Question: I've seen plenty of other similar errors, but I'm not sure if they are related or not.
I'm basically trying to dynamically create polymer components and add them to the existing page, once that is working, I want to create my own Polymer components and dynamically add / remove them to and from the page.
pubspec.yaml:
'''
name: alm
description: alm
dependencies:
browser: any
polymer: ">0.15.3"
paper_elements: any
transformers:
- polymer:
entry_points:
- web/index.html
'''
index.html:
'''
<!DOCTYPE html>
<html>
<head>
<meta charset="utf-8">
<meta name="viewport" content="width=device-width, initial-scale=1.0">
<title>Test</title>
<link rel="import" href="packages/paper_elements/paper_button.html">
</head>
<body unresolved>
<script type="application/dart" src="index.dart"></script>
<paper-button raised class="colored">colored</paper-button>
<paper-button raised disabled>disabled</paper-button>
<div id="more-buttons"></div>
<script src="packages/browser/dart.js"></script>
</body>
</html>
'''
index.dart:
'''
import 'dart:html';
import 'package:polymer/polymer.dart';
import 'package:paper_elements/paper_input.dart';
void main(){
initPolymer().run(() {
Polymer.onReady.then((_) {
DivElement div = querySelector("#more-buttons");
div.appendText("text 1 2 3");
PaperInput pinput = new PaperInput.created();
div.append(pinput);
});
});
}
'''
The exception I'm getting:
> Breaking on exception: type 'HtmlElement' is not a subtype of type
'PaperInput' of 'function result'.
If I try using the Element object:
'''
Element y = new Element.tag('paper-input');
div.append(y);
'''
> Breaking on exception: type 'HtmlElement' is not a subtype of type
'PaperInput' of 'function result'.Exception: type 'HtmlElement' is not a subtype of type 'PaperInput' of
'function result'. (package:paper_elements/paper_input.dart:40)
I'm also curious why everything is so massive:

I'm using the standard dart editor and click run in Dartium to run the application.
I've updated the code, getting different errors now.
Had to update the polymer version in pubspec.yaml, any was causing errors.
Browser Console:
'''
Failed to load resource: the server responded with a status of 404 (Not Found)
http://localhost:8080/packages/web_components/webcomponents.js
Failed to load resource: the server responded with a status of 404 (Not Found)
http://localhost:8080/packages/web_components/interop_support.html
Failed to load resource: the server responded with a status of 404 (Not Found)
http://localhost:8080/packages/custom_element_apigen/src/common.dart
An error occurred loading file: package:custom_element_apigen/src/common.dart
'''
What I'm seeing now is a brief flash of the buttons followed by a white screen.
Tools output is giving me the following error:
'''
Resolving dependencies...
Got dependencies!
--- 6:10:00 PM Starting pub serve : ______ ---
Loading source assets...
Loading polymer transformers...
Serving alm web on http://localhost:8080
[Warning from ImportInliner on alm|web/index.html]:
line 10, column 1 of package:paper_elements/src/polymer/polymer.html: Failed to inline HTML import: Could not find asset web_components|lib/interop_support.html.
null. See http://goo.gl/5HPeuP#polymer_25 for details.
<link rel="import" href="../../../../packages/web_components/interop_support.html">
^^^^^^^^^^^^^^^^^^^^^^^^^^^^^^^^^^^^^^^^^^^^^^^^^^^^^^^^^^^^^^^^^^^^^^^^^^^^^^^^^^^
Build completed successfully
'''
Looking at the suggested link:
'''
Error while inlining an import
An error occurred while inlining an import in the polymer build. This is often the result of a broken HTML import.
'''
I can't really see what could be wrong with my index.html and that import I can see under the paper_elements package.
Updated version of polymer to >0.15.3 and also ran 'pub upgrade' and 'pub cache repair' now seeing a different exception:
'''
Exception: Uncaught Error: created called outside of custom element creation.
Stack Trace:
#0 Blink_Utils.initializeCustomElement (dart:_blink:31040)
#1 _Utils.initializeCustomElement (dart:html:41640)
#2 _initializeCustomElement (dart:html:41835)
#3 Element.Element.created (dart:html:11675)
#4 HtmlElement.HtmlElement.created (dart:html:17615)
#5 HtmlElement&DomProxyMixin.HtmlElement&DomProxyMixin.created (package:paper_elements/paper_input.dart:4:1)
#6 HtmlElement&DomProxyMixin&PolymerProxyMixin.HtmlElement&DomProxyMixin&PolymerProxyMixin.created (package:paper_elements/paper_input.dart:4:1)
#7 PaperInput.PaperInput.created (package:paper_elements/paper_input.dart:39:26)
#8 main.<anonymous closure>.<anonymous closure> (http://localhost:8080/index.dart:12:31)
#9 _RootZone.runUnary (dart:async/zone.dart:1155)
#10 _Future._propagateToListeners.handleValueCallback (dart:async/future_impl.dart:484)
#11 _Future._propagateToListeners (dart:async/future_impl.dart:567)
#12 _Future._completeWithValue (dart:async/future_impl.dart:358)
#13 _Future._asyncComplete.<anonymous closure> (dart:async/future_impl.dart:412)
#14 _asyncRunCallbackLoop (dart:async/schedule_microtask.dart:41)
#15 _asyncRunCallback (dart:async/schedule_microtask.dart:48)
#16 _handleMutation (dart:html:41819)
'''
Seems to work fine for paper-button, button actually displays:
'''
PaperButton y = new PaperButton();
y.text = "KOTS";
y.raised = true;
div.append(y);
'''
Maybe a bug in paper-element, will investigate and log a bug if needed.
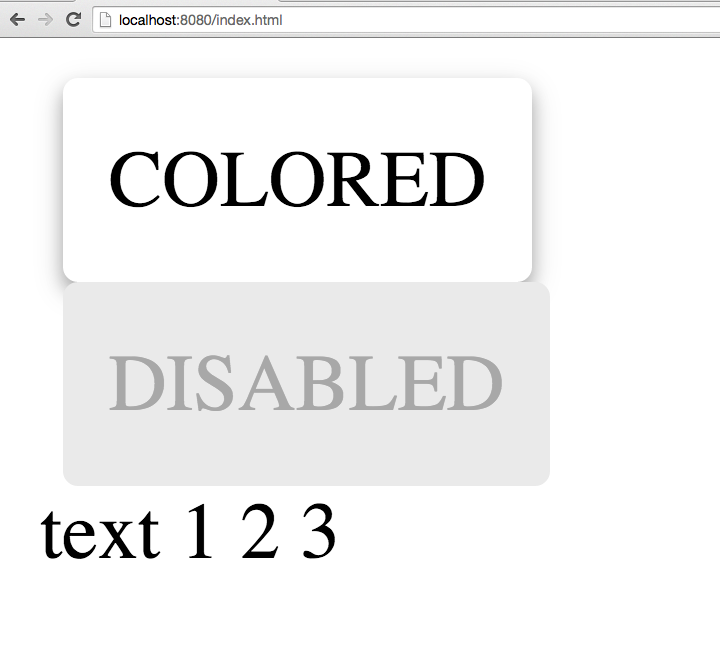
Answer: The tranformer config misses the entry_page setting and the custom main method is incomplete for polymer apps (see <URL>
Sorry for the short answer, I'm on my phone.